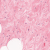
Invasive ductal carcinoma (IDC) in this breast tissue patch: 0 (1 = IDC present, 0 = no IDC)